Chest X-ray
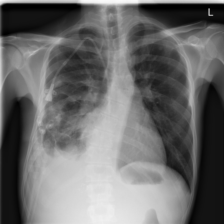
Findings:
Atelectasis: negative
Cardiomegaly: negative
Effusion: positive
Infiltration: positive
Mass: negative
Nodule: negative
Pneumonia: negative
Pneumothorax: negative
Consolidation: negative
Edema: negative
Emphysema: negative
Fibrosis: negative
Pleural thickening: negative
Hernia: negative